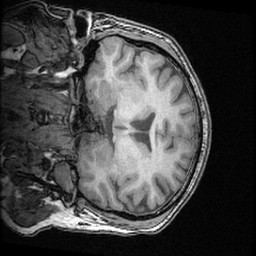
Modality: T1w
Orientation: coronal
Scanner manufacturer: ge
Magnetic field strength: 3 T
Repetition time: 0.008572 s
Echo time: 0.003384 s